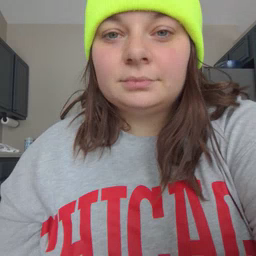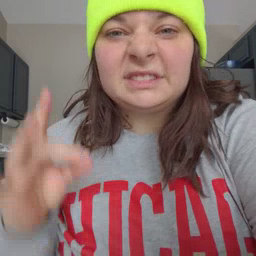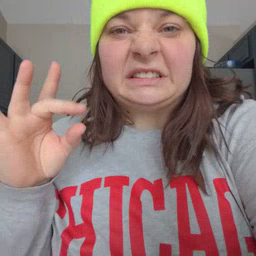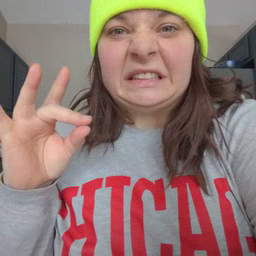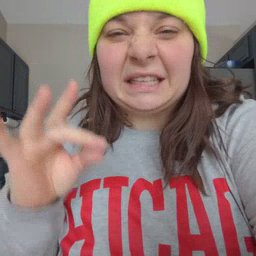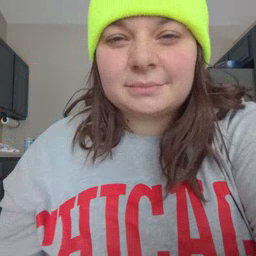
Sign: sticky